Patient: sex M, age 69
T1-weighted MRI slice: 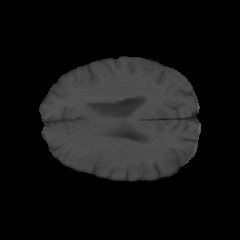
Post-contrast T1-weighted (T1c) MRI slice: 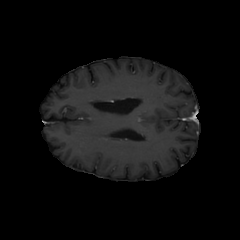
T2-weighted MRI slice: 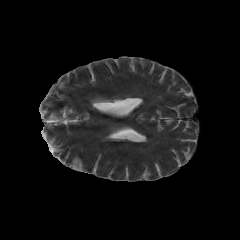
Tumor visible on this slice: no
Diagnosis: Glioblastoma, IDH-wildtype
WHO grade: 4